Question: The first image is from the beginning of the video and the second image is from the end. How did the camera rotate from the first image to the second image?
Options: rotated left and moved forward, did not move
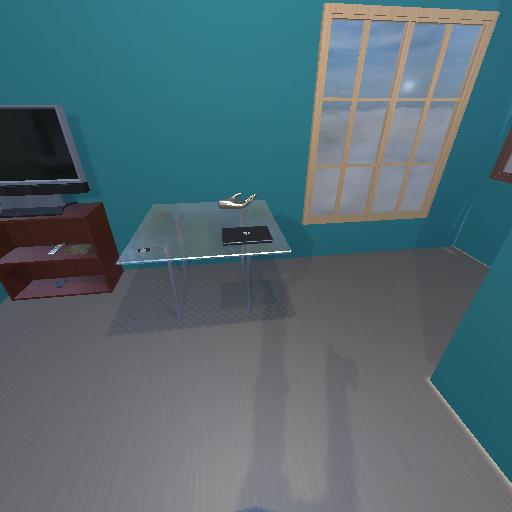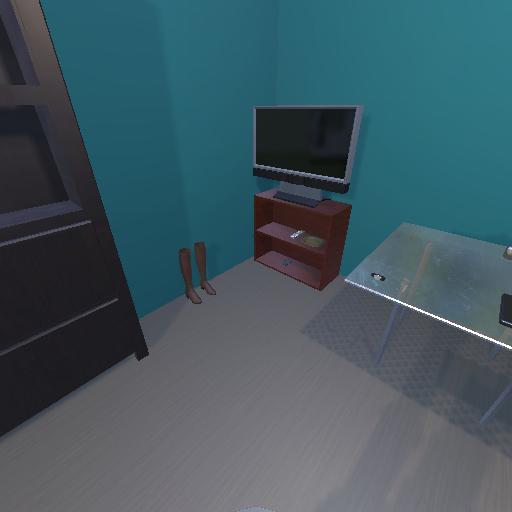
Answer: rotated left and moved forward